Question: I'm working on an app using Vue.js and I came across the following challenge:
The app has a pretty basic layout: a , a view and a section at the bottom. Depending on the page the user is currently on I want to show a in the header. See the following wireframes:

is there a way to "inject" the template and code into the header? Because ideally I would like to have the logic and the appearance (like an icon with label) in the corresponding component and not in the header, because it isn't aware of the current view.
The header and the main view of the components have no parent/child relation. The basic Vue.js template looks like this:
'''
<div class="app-content">
<TheTopBar/>
<main>
<router-view></router-view>
</main>
<TheNavigationBar/>
</div>
'''
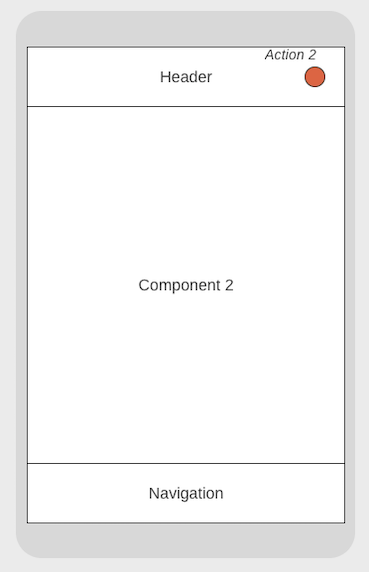
Answer: I see two ways to do it...
1. Add default slot into TheTopBar template at the place you wanna see your actions
2. Remove TheTopBar component from your top-level component, place it inside your "main view" components templates (each of them) and define content of the slot there (actions)
Other way could be using Vue router's <URL> but that would require you to create separate "actions" component for each corresponding "main view" component
# Edit
Actually there is other way. <URL> allows exactly what you want....